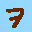
Label: 7